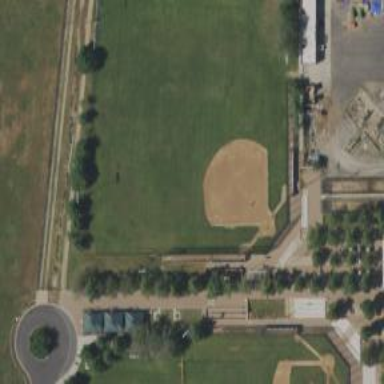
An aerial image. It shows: Baseball pitch for leisure land.